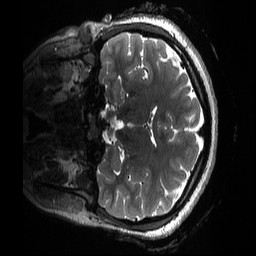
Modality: T2w
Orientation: coronal
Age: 18
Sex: female